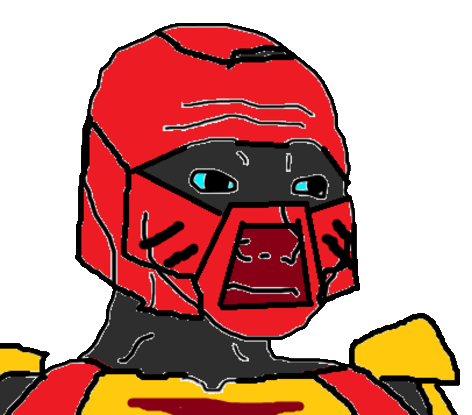
Label: 5_Objakt